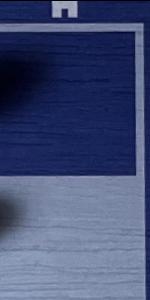
Label: Empty